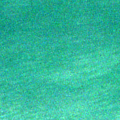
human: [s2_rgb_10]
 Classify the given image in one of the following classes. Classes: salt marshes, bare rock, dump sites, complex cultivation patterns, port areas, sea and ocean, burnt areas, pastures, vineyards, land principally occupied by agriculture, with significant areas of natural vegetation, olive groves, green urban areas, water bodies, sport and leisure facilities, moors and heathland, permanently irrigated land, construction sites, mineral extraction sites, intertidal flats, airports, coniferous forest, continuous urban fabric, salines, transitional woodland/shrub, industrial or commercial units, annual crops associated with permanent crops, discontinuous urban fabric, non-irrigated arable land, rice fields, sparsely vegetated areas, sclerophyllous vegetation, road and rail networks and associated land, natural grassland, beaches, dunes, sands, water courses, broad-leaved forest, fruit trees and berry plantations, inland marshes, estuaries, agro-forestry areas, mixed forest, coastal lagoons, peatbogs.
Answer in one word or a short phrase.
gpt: sea and ocean